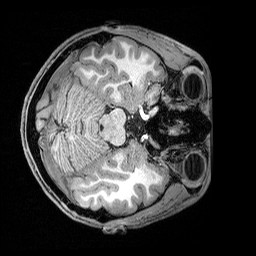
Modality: T1w
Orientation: axial
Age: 22
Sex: male
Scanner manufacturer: siemens
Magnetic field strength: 3 T
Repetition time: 2.5 s
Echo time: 0.00369 s